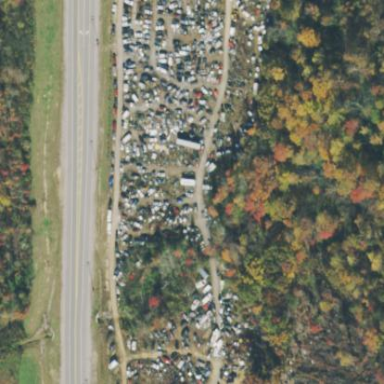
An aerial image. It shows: Industrial area designated as scrap yard.